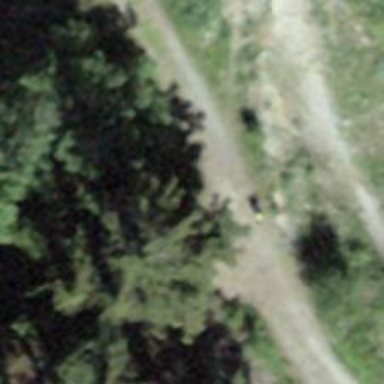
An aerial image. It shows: Path.